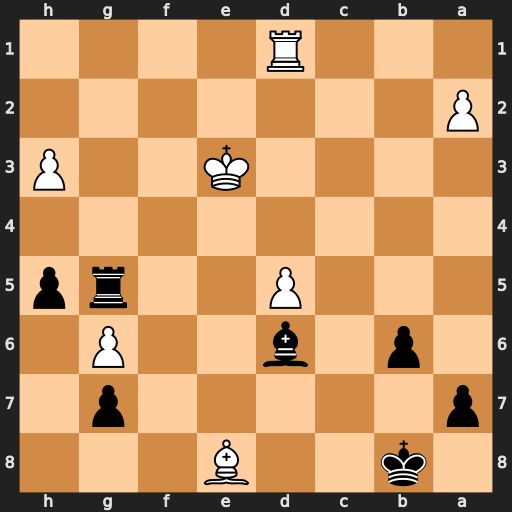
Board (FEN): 1k2B3/p5p1/1p1b2P1/3P2rp/8/4K2P/P7/3R4
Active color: b
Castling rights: -
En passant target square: -
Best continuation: Re5+ Kd3 Rxe8